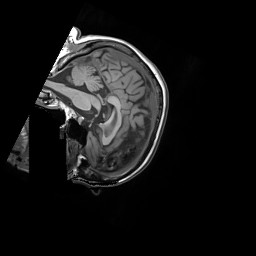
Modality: T1w
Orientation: sagittal
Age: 68
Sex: female
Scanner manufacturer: siemens
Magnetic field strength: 3 T
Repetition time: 1.55 s
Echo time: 0.00234 s